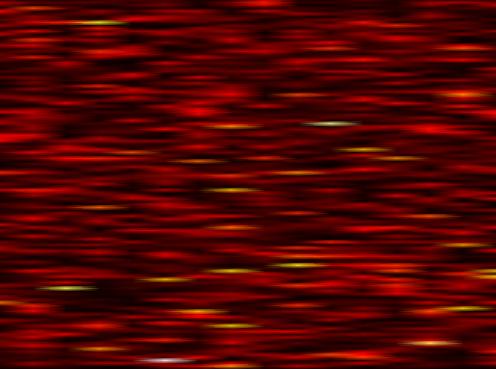
Label: UFMC